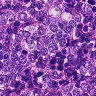
Metastatic tissue present: yes